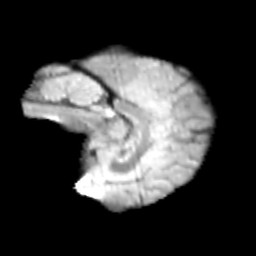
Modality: T2w
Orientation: sagittal
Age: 13
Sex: female
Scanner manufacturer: siemens
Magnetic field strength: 3 T
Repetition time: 3.8 s
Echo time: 0.07 s